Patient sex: M
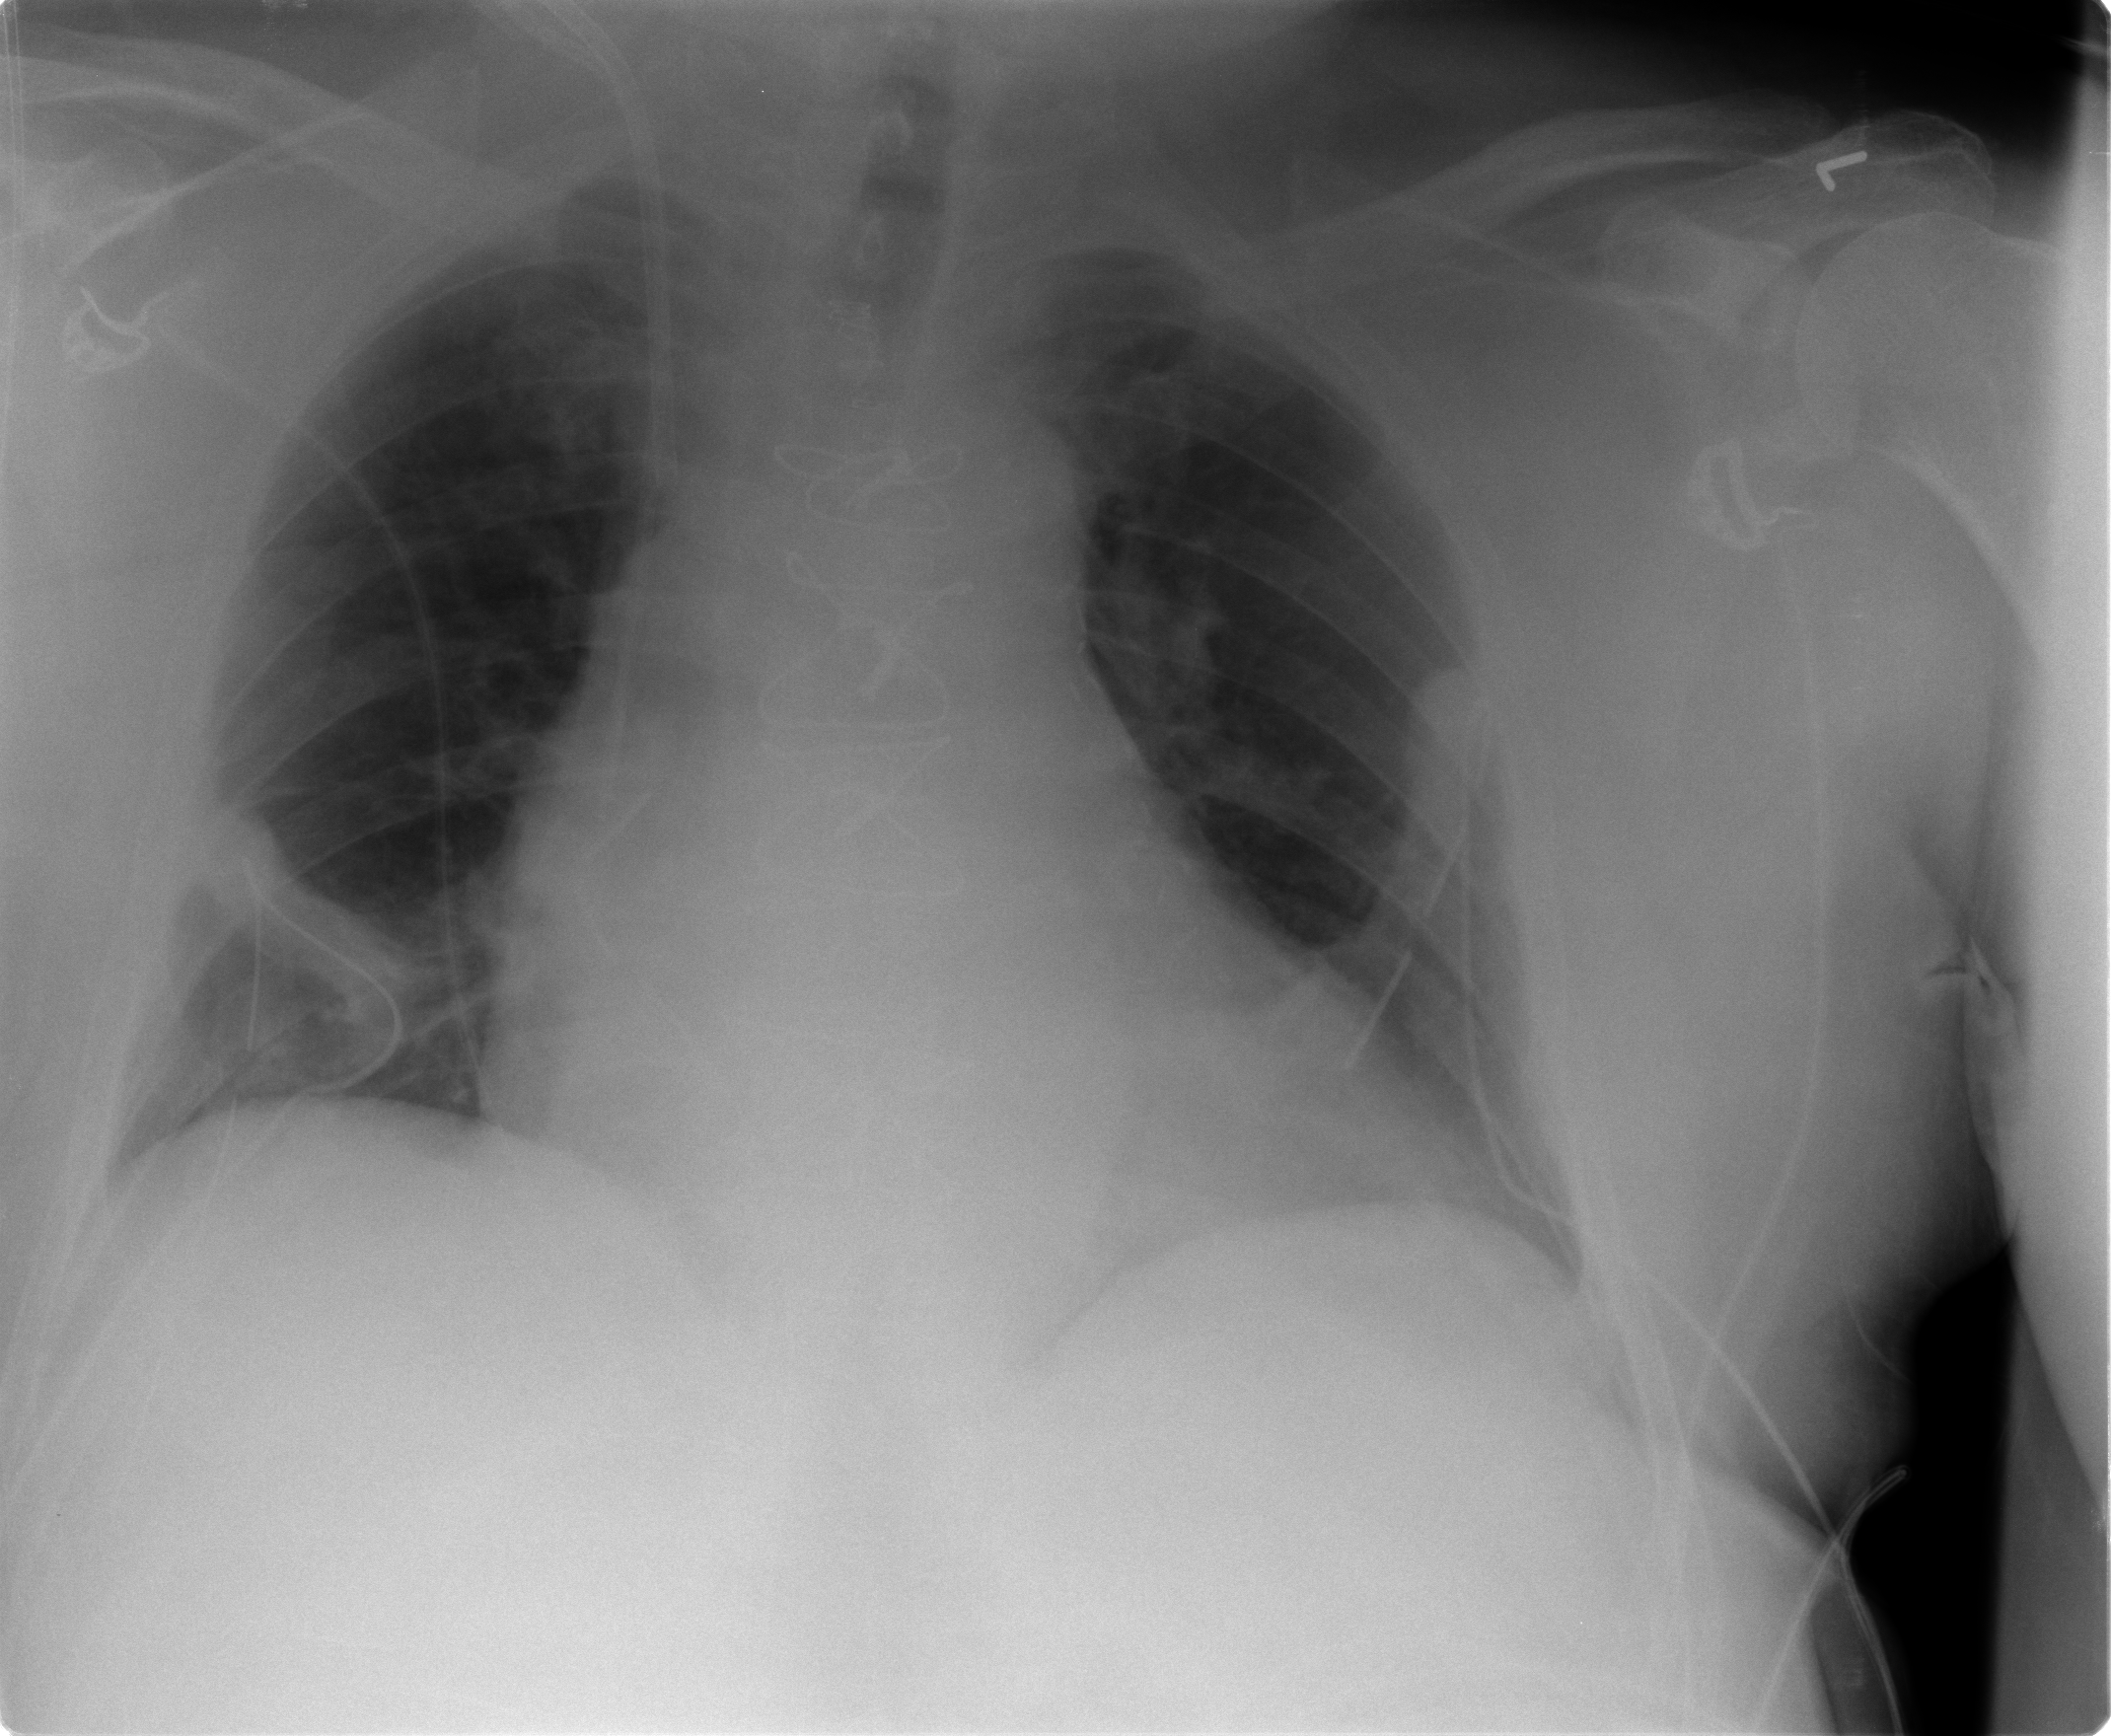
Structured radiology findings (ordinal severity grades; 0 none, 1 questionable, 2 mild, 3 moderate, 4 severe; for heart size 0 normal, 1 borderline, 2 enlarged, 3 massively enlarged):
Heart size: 2
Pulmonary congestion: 2
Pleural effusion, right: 1
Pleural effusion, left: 2
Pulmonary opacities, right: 0
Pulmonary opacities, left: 1
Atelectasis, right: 2
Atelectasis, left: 2